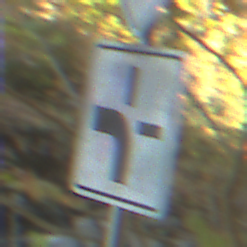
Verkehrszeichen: VerlaufVorfahrtsstrasse1
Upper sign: Vorfahrtsstrasse
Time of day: Midday
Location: Outdoor (Urban)
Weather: Clear
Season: NotSpecified
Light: Natural